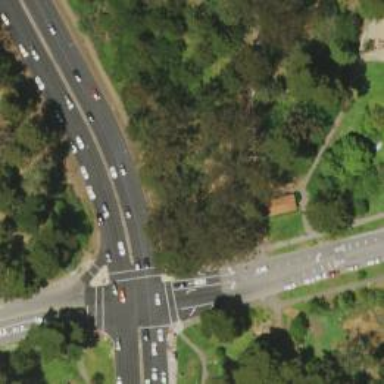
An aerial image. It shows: Trunk highway.